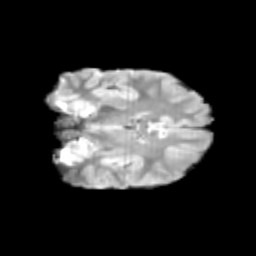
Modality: T2w
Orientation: coronal
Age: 10
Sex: male
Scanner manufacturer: siemens
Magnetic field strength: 3 T
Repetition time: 3.8 s
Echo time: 0.07 s